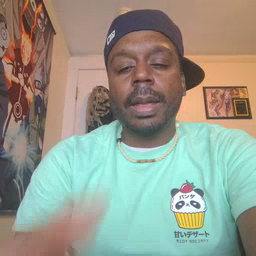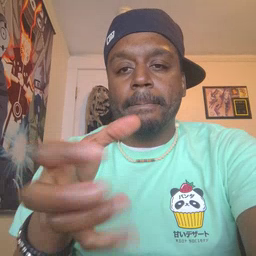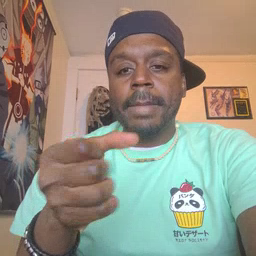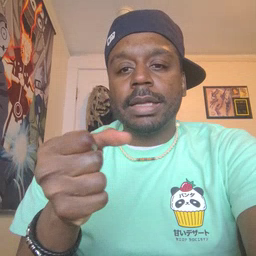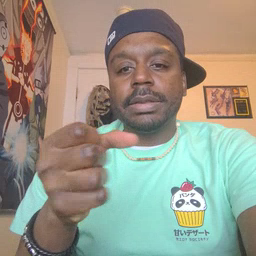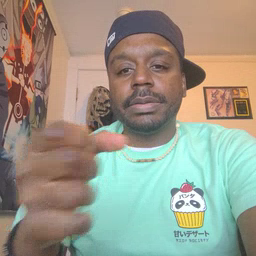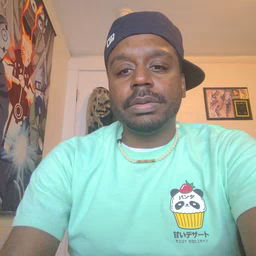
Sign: milk